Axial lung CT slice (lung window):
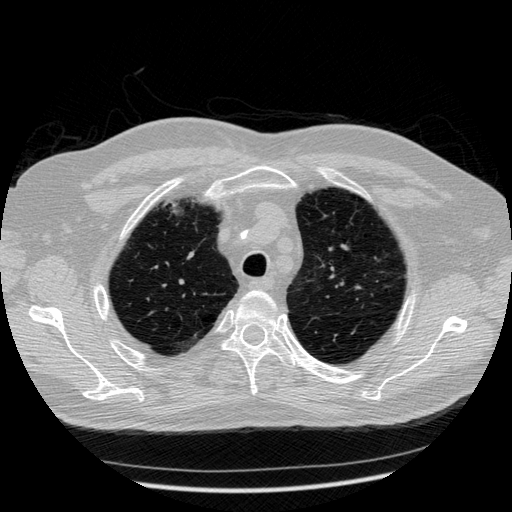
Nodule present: no